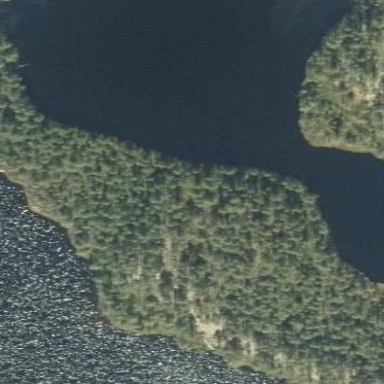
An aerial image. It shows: Serene lake surrounded by nature.